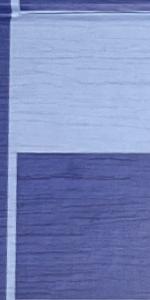
Label: Empty